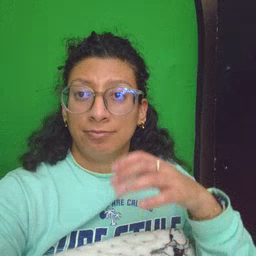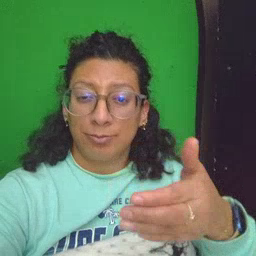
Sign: close